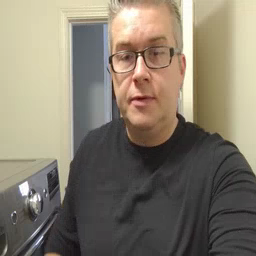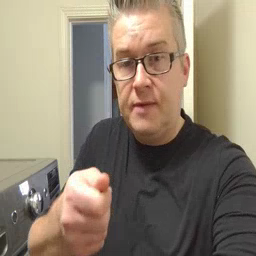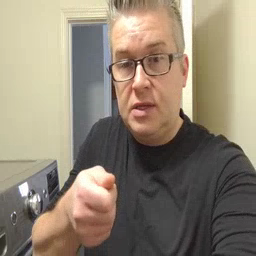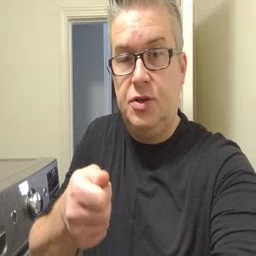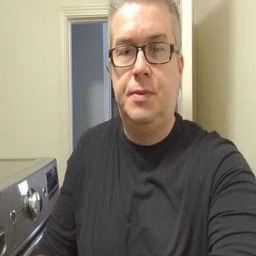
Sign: vacuum